Interaction volume radius: 10 \u00c5
Interaction volume height: 10 \u00c5
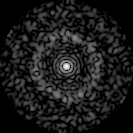
Disorder parameter: 0.8481